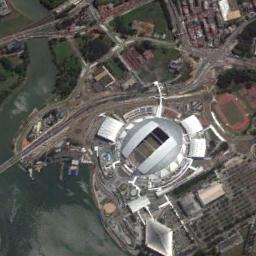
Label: stadium